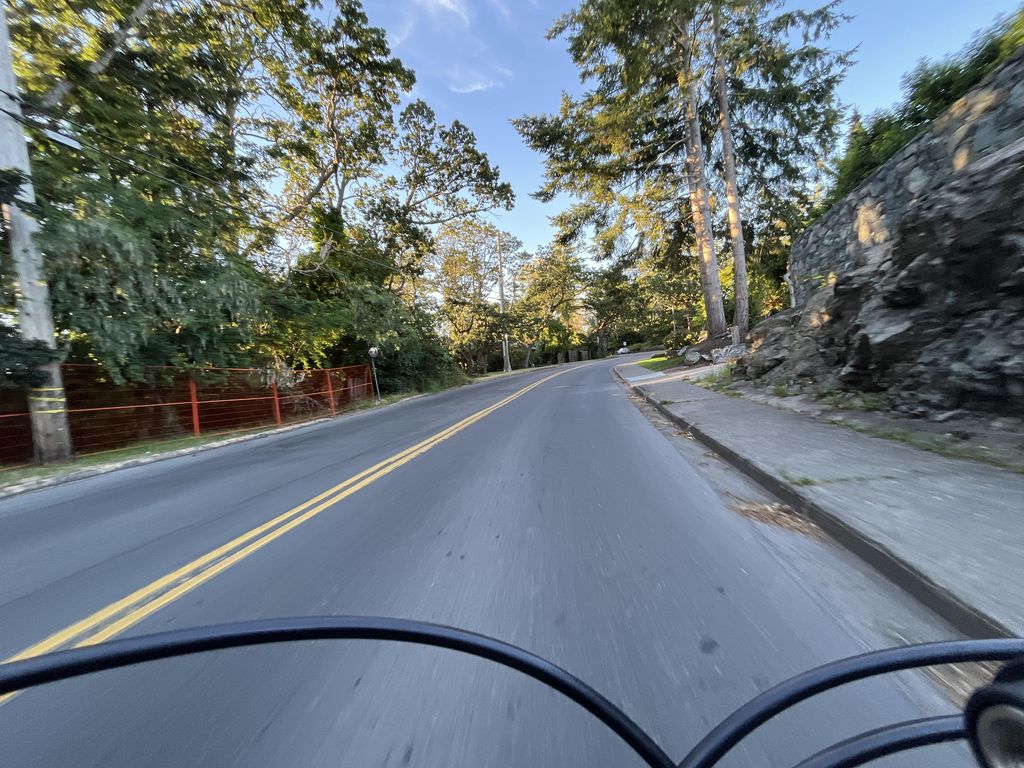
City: victoria